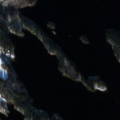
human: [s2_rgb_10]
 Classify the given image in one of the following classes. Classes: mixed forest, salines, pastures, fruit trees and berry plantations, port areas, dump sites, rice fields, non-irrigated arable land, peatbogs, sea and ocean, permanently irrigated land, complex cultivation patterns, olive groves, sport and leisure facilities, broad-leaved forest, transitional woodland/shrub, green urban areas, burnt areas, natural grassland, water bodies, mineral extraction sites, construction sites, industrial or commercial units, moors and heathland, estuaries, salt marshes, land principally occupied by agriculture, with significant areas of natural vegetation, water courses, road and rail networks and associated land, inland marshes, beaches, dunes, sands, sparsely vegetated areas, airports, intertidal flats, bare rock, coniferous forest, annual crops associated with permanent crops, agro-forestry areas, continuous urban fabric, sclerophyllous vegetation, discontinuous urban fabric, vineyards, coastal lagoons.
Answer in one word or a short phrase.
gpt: coniferous forest, mixed forest, water bodies